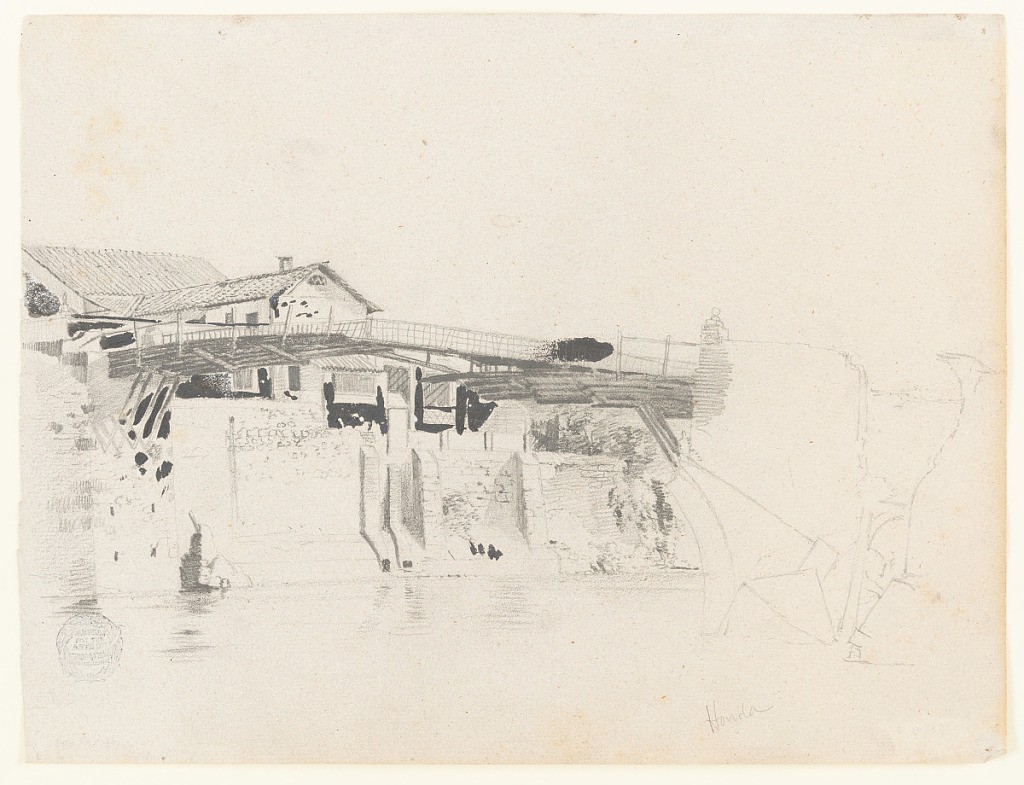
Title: View of a Bridge and Buildings at Honda, Colombia
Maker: Frederic Edwin Church, American, 1826–1900
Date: May 23-31, 1853
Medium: Graphite and oxidized white gouache on gray laid paper
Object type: Drawing
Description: Landscape and architecture sketch showing a view of a wooden bridge and buildings in Honda, Colombia. Viewed from the bank of the Magdalena River, or one of its tributaries that intersects at Honda, an arched, wooden bridge spans a river or wide stream whose banks have been walled up. Moss and other sparse vegetation grows from these walls. On the opposite side of the bridge at left, a large building with a terra cotta tiled roof is visible. At right, the nearby bridge support is outlined in graphite.